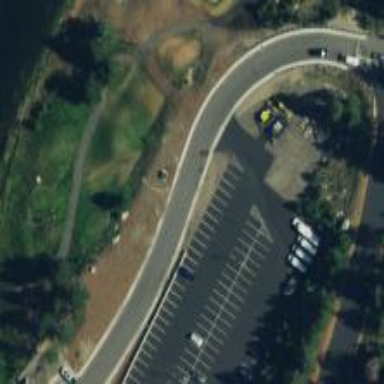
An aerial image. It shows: Service road used as golf cart path.